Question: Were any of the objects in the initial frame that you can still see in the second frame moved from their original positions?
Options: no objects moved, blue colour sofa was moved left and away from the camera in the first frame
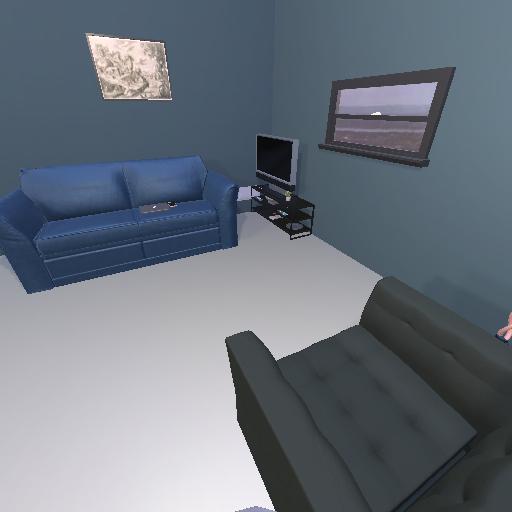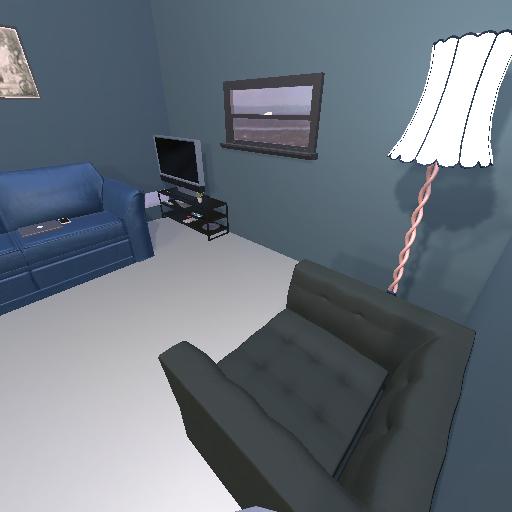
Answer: no objects moved